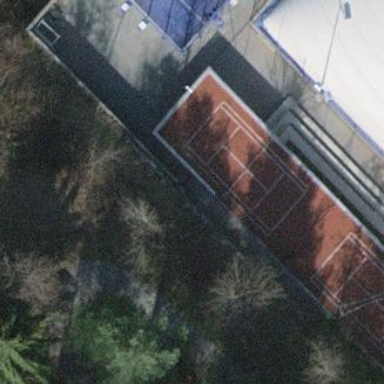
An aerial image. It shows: Tennis court on pitch designated for leisure land.